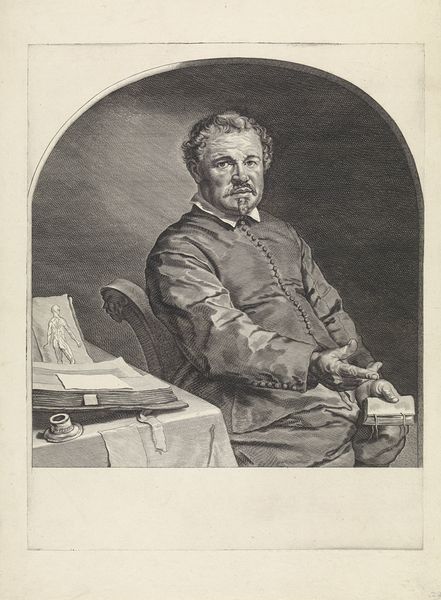
Titel: Portret van Jacob Cornelisz.
Künstler: Frederick Hendrick van den Hove
Standort: Amsterdam
Institution: Rijksmuseum
Schlagwörter: barbe, bouton, homme, assis, chaise, boutons, papier, table, livre, pointer, ponter